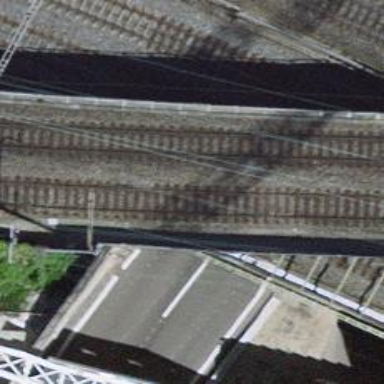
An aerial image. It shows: Gantry structure.